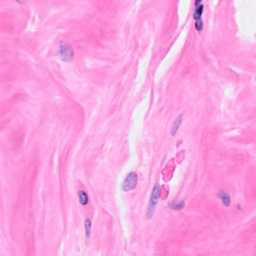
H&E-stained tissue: Breast